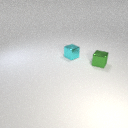
small green metal cube in front of small cyan metal cube